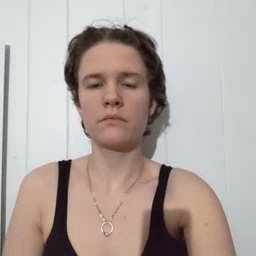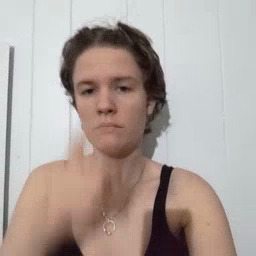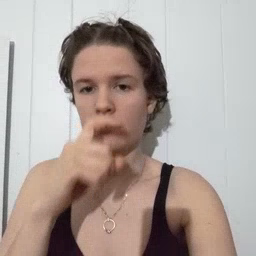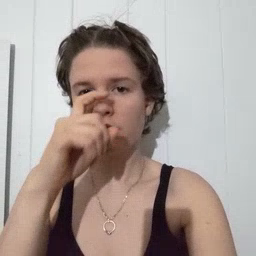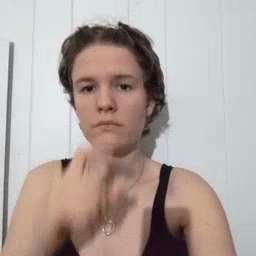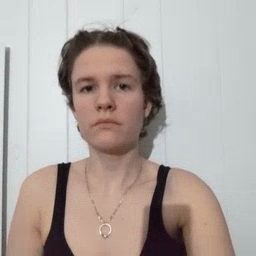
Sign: doll